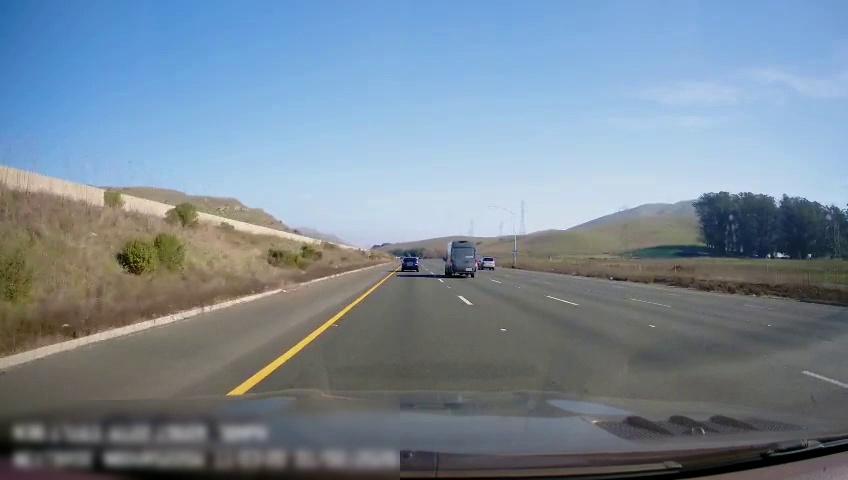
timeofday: Day
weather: Sunny
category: Drivable Space
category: Vehicles | Car
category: Vehicles | Car
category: Vehicles | Van
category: Lanes | Alternate Lane
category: Lanes | Alternate Lane
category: Lanes | Alternate Lane
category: Lanes | Current Lane